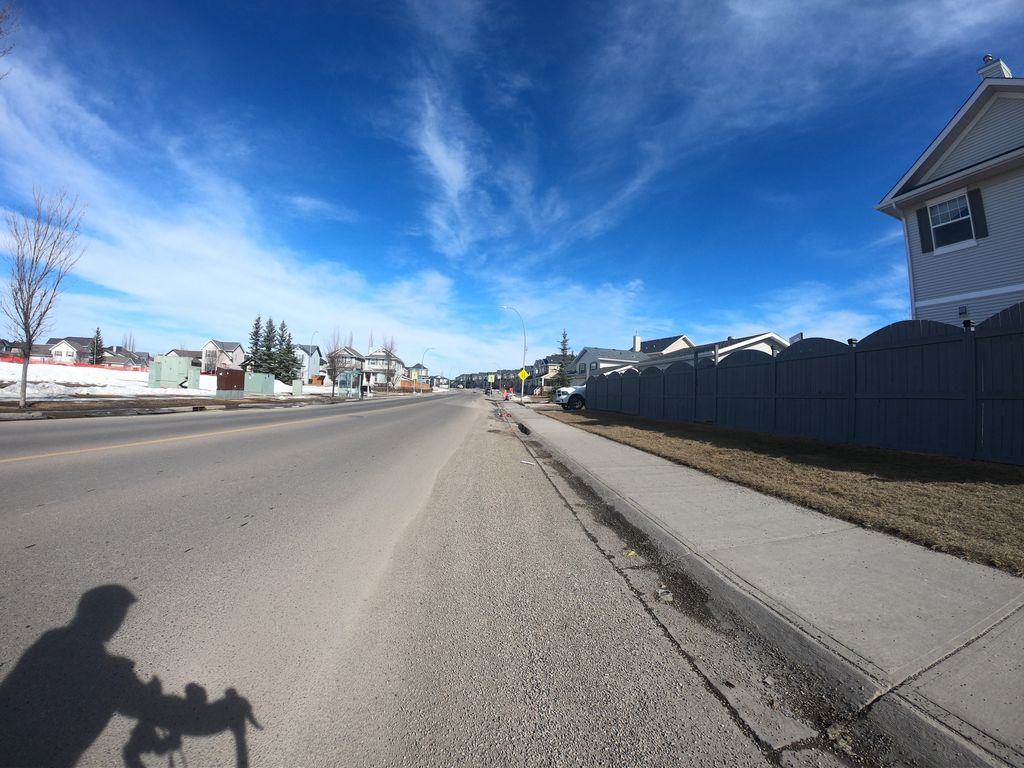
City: calgary